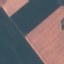
Label: AnnualCrop